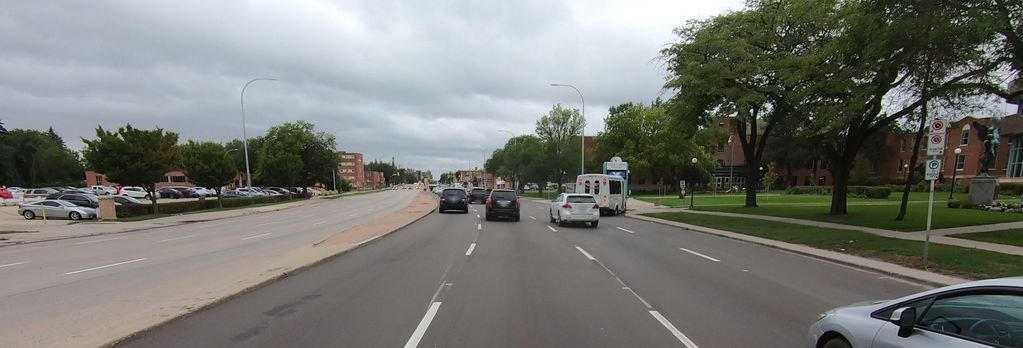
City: winnipeg